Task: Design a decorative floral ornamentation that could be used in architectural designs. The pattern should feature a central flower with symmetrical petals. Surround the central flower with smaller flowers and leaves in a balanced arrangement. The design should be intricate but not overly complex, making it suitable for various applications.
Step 1612:
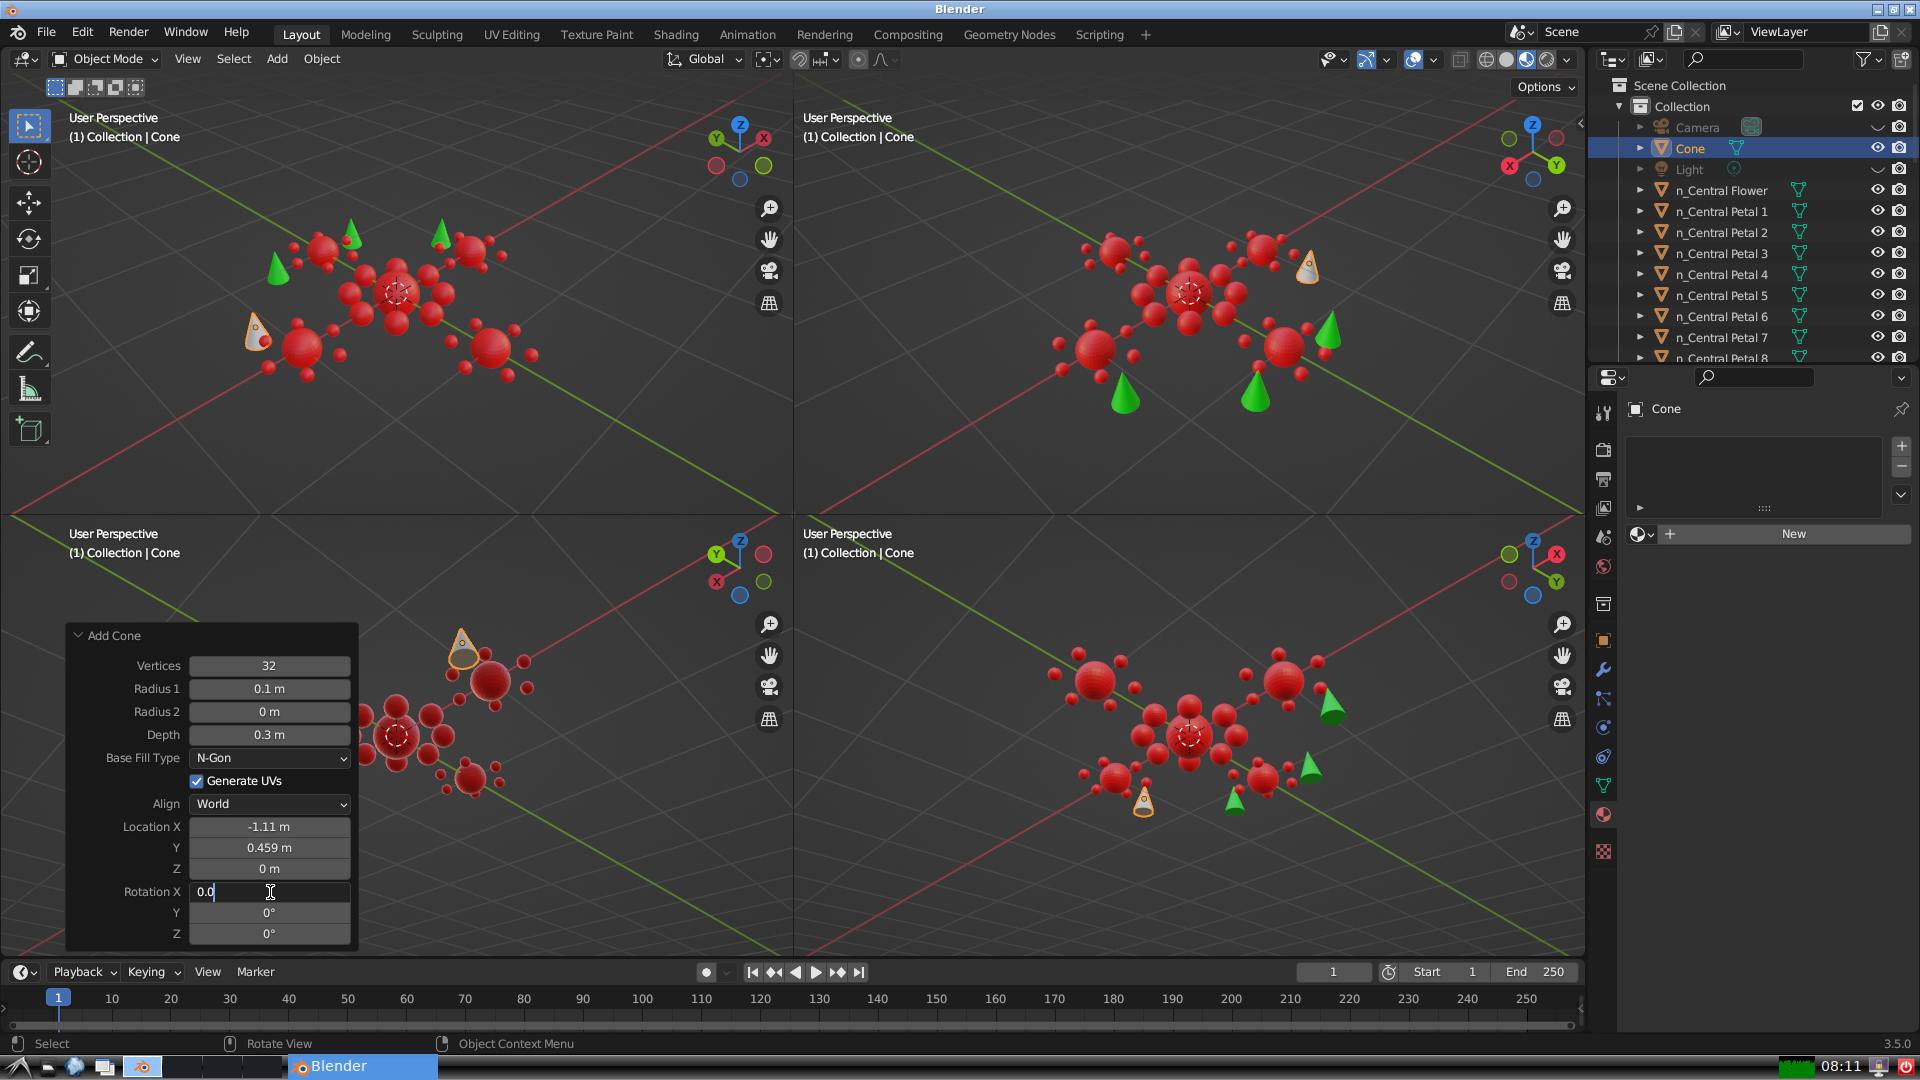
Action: {"key_press": ['Return']}